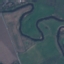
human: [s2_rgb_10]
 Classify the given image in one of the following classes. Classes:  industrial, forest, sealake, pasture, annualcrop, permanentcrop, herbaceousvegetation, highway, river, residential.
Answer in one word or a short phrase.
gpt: River